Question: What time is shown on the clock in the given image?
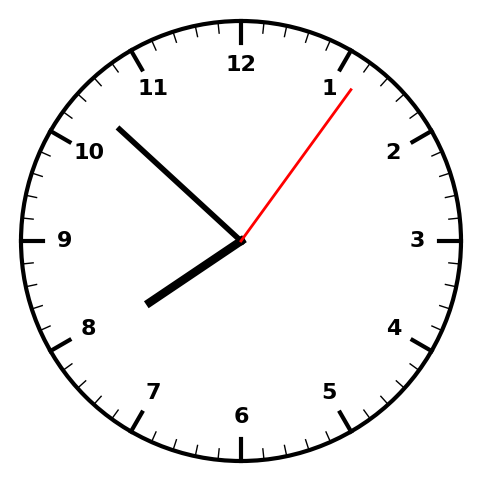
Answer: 07:52:06